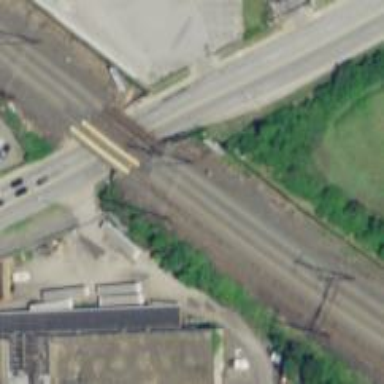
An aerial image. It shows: Bridge with electrified railway tracks featuring contact line.